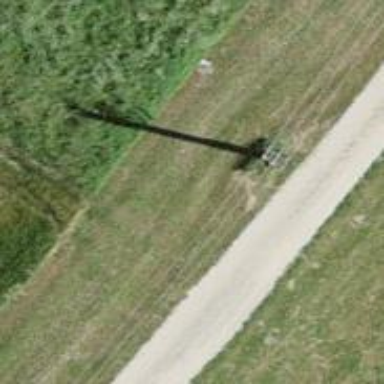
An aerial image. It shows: Power pole.